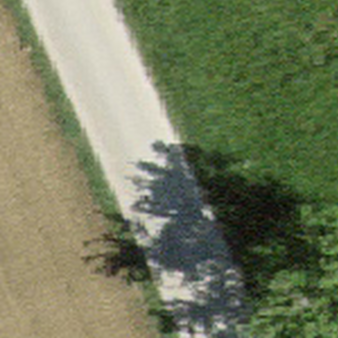
Label: other